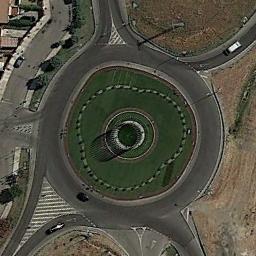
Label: roundabout